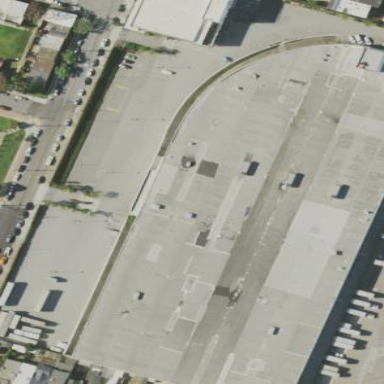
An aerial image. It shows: Factory building.